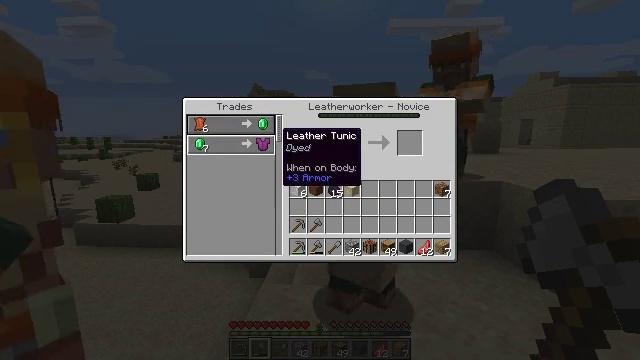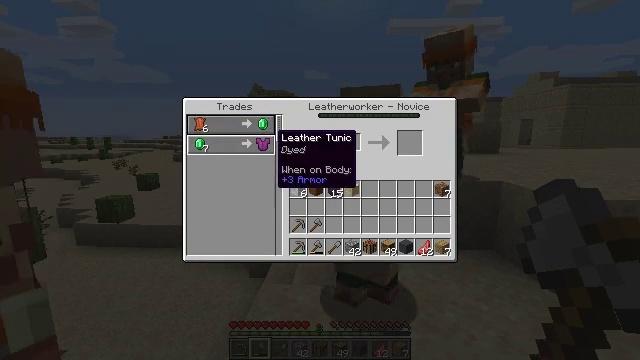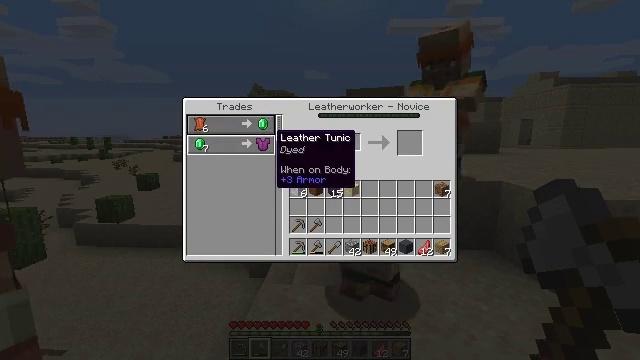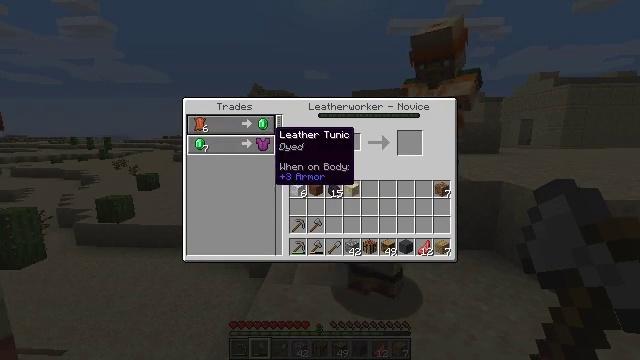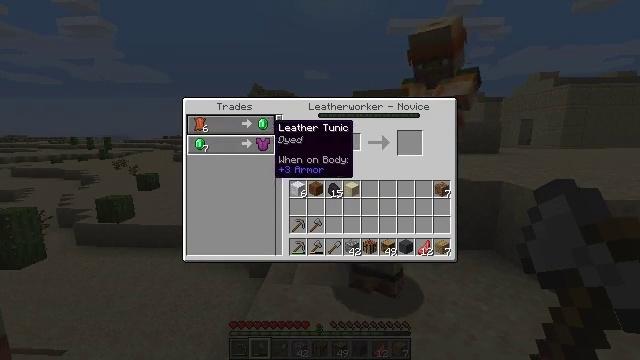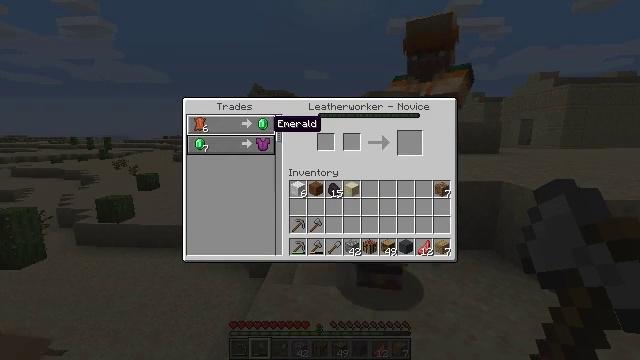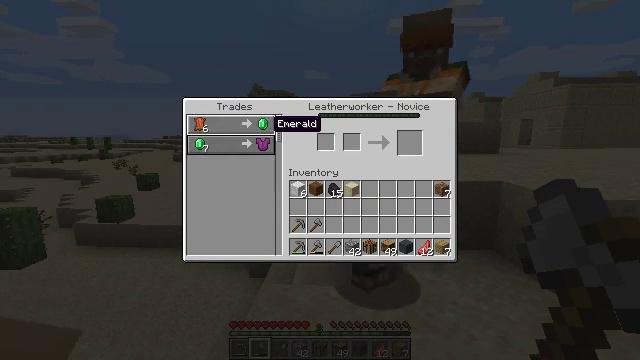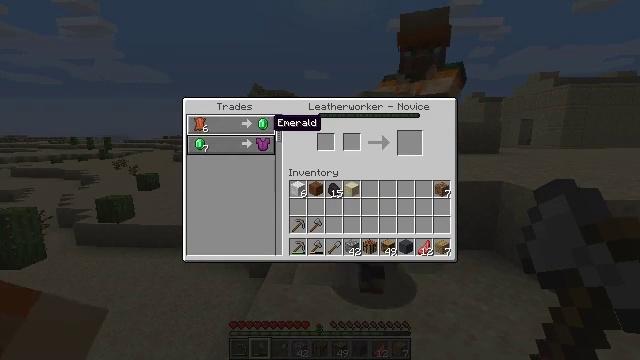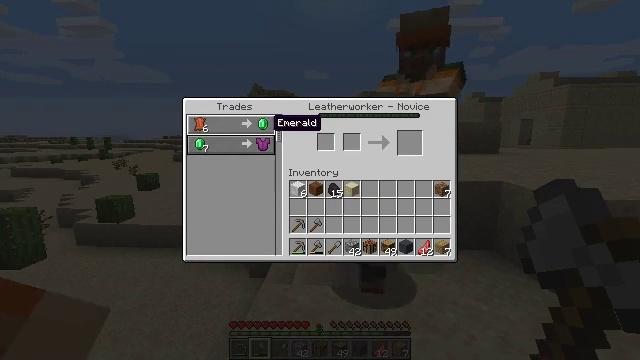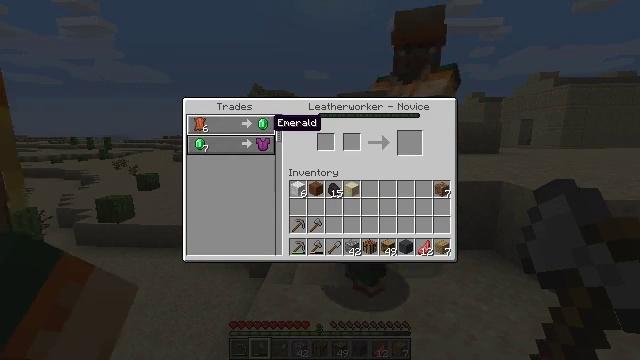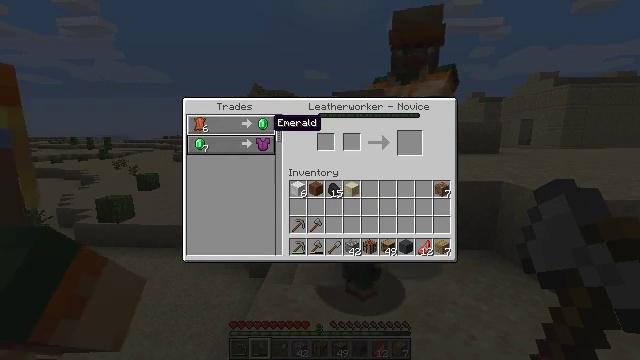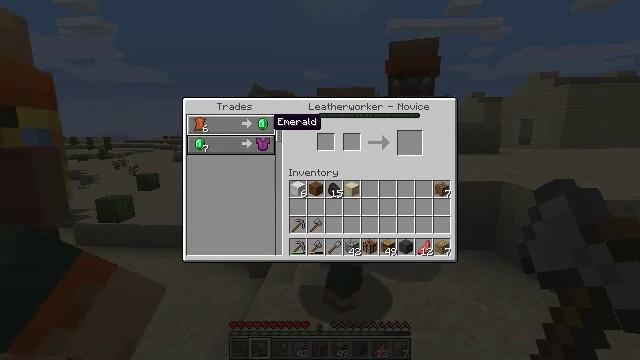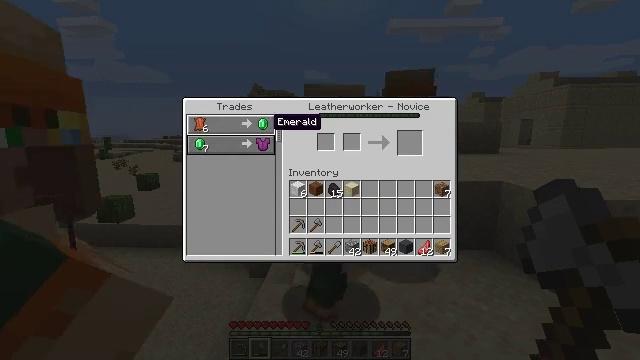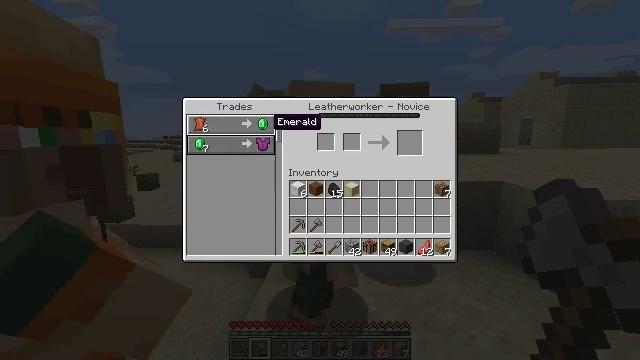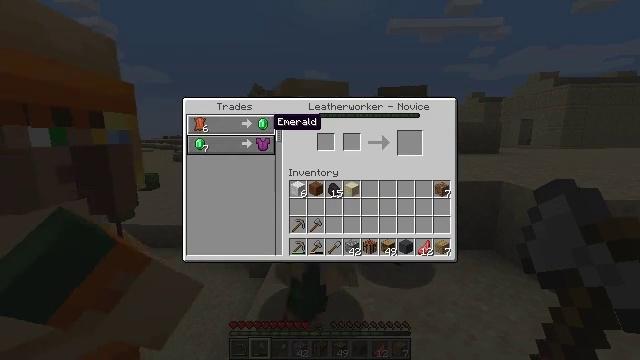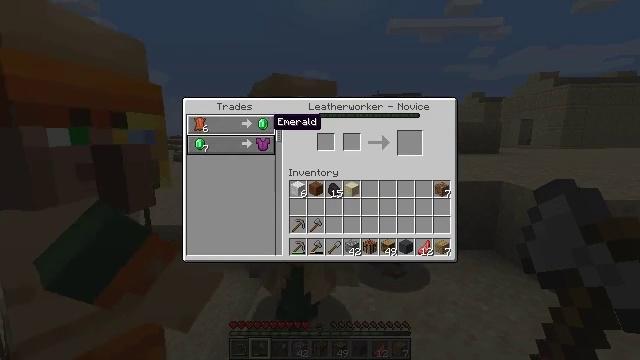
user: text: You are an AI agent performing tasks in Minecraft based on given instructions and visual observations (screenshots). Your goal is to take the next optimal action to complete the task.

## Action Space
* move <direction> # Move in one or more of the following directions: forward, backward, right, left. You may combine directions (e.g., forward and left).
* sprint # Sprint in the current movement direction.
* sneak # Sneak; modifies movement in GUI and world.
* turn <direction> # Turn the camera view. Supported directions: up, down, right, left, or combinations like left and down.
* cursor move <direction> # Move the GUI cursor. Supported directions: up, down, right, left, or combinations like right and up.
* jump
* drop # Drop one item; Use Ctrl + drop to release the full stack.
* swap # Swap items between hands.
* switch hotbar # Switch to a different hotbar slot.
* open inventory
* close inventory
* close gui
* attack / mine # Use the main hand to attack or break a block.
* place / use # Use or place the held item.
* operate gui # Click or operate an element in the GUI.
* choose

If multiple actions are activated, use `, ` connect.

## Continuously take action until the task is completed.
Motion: motion action
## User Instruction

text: Kill the rabbit.
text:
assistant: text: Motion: no_op
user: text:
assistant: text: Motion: no_op
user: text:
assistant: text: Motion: no_op
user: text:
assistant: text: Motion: cursor move up
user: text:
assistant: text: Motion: no_op
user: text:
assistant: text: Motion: no_op
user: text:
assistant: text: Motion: no_op
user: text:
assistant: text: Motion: no_op
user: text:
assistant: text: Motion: no_op
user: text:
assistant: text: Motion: no_op
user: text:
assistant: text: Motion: no_op
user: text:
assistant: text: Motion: no_op
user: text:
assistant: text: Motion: no_op
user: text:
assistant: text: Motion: no_op
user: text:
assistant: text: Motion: no_op
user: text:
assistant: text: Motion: no_op
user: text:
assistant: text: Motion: no_op
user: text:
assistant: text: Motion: no_op
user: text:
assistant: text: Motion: no_op
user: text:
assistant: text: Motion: no_op
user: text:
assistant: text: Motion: turn down
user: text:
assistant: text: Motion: turn right and down
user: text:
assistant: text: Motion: turn right and down
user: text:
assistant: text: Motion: turn right and down
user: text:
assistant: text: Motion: turn right and down
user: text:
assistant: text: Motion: turn right and down
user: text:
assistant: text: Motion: turn right
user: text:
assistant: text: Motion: turn right
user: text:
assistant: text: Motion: turn right
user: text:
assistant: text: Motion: move forward, turn right